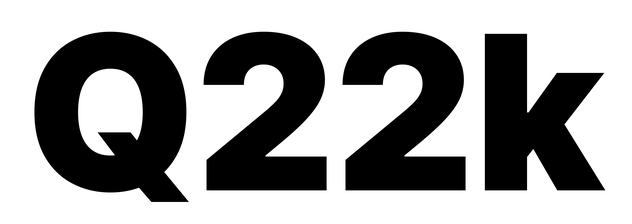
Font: Inter_Black